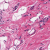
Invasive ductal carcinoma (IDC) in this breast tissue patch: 0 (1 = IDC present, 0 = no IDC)